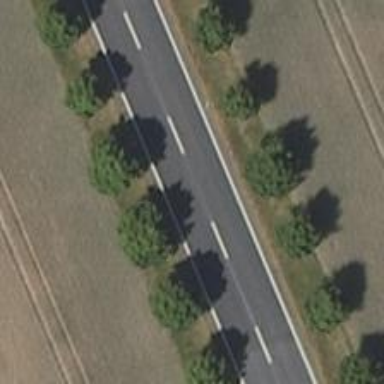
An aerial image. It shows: Row of deciduous broadleaved trees.